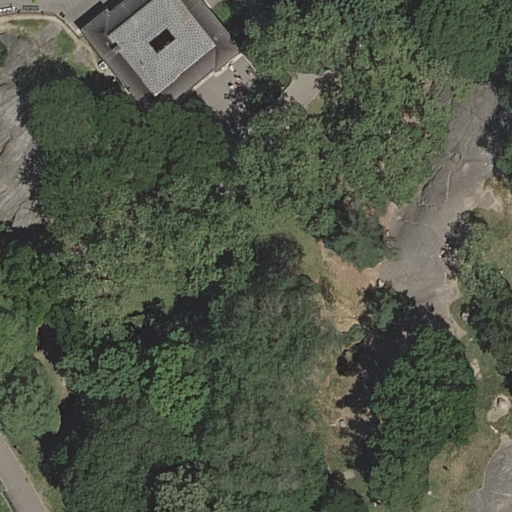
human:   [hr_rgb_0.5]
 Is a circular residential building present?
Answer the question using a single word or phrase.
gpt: no

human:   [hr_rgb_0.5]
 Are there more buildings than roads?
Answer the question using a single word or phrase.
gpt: no

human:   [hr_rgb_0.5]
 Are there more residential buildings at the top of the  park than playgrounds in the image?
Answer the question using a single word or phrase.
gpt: no

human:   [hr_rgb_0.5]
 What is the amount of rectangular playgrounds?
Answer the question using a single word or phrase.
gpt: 0

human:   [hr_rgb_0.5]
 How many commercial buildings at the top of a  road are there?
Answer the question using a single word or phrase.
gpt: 0

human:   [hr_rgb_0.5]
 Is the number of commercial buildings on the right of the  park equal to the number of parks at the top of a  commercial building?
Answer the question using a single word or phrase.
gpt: yes

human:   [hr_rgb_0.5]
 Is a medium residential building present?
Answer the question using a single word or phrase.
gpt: no

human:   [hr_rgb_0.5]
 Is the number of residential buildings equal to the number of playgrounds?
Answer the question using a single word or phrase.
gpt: yes

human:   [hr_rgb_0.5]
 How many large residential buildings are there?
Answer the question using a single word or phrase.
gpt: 0

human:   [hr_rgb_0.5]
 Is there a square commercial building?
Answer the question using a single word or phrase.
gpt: no

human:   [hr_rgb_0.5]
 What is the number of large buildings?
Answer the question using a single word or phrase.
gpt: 0

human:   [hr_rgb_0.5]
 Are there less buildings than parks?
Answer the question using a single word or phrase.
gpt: no

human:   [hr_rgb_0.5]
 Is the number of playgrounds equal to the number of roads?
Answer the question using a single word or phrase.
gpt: no

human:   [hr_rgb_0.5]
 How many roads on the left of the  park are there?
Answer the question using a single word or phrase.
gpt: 1

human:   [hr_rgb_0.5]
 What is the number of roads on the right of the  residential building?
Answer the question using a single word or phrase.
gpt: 0

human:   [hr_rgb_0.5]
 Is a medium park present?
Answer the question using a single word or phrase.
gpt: no

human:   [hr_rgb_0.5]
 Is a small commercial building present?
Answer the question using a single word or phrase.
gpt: no

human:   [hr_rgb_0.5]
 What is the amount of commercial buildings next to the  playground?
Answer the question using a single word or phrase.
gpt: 0

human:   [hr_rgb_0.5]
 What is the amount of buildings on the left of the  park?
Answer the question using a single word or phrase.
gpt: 1

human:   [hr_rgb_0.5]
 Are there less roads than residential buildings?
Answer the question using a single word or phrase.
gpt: no

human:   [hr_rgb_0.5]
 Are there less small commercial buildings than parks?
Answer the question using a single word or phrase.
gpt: yes

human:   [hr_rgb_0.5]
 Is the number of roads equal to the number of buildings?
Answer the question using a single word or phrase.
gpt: no

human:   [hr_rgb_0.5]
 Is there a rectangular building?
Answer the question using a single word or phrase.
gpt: yes

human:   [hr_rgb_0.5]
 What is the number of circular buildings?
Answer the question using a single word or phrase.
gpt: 0

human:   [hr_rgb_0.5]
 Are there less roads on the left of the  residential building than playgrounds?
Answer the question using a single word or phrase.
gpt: no

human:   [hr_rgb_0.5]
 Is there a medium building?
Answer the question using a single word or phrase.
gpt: no

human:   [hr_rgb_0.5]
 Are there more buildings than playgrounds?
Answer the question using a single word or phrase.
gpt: no

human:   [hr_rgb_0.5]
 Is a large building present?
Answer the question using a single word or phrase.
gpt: no

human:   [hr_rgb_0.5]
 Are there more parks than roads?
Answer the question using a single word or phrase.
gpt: no

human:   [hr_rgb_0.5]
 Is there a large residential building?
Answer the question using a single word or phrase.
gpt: no

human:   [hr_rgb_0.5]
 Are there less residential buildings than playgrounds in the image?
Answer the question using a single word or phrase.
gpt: no

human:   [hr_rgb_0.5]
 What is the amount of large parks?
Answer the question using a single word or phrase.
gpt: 1

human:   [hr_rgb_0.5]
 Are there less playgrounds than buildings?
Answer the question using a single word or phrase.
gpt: no

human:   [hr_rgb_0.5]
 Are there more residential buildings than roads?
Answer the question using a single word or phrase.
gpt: no

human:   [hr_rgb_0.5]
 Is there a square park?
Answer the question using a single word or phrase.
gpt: no

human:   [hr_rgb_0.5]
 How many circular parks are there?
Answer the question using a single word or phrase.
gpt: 0